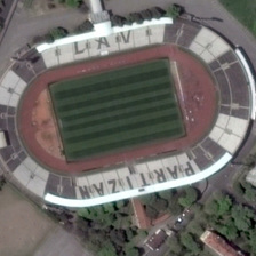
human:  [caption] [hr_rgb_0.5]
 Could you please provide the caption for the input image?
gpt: vegetation regularly surrounds the bird's nest.

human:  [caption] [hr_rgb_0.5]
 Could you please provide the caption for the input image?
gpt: There are vegetation around the bird's Nest stadium.

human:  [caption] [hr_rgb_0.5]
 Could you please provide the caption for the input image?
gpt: Vegetation regularly surrounds a bird den stadium.

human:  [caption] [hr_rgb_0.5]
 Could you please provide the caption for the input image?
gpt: Vegetation around the regular bird's nest stadium.

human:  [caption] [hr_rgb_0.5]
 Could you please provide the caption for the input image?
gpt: There are vegetation around the bird's Nest stadium.